Question: I'm using two overlapped 'DialogFragment' (I know, maybe it is not a good design pattern), and I have problem on orientation changes.

When the orientation changes, the most external 'DialogFragment' (the smallest) go behind the most internal.
The simplest solution for my application can be to dismiss the most external DialogFragment, but I'm not able to do it, since 'setRetainInstance(false)' seems not working with 'DialogFragment'.
The fragment are added dinamically, calling:
'''
DialogFragment fragment = CreateEventFragment.newInstance(0);
fragment.show(getFragmentManager(), CreateEventFragment.FRAGMENT_TAG);
'''
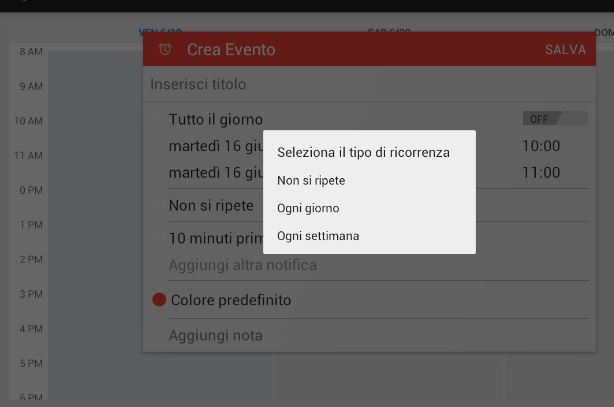
Answer: I solved the problem, overriding the 'onSaveInstanceState', in this way:
'''
@Override
public void onSaveInstanceState(Bundle outState) {
if(outState==null)
super.onSaveInstanceState(outState);
}
'''
Now, after orentation changes, the outmost 'DialogFragment' is mainteined external, so they are recreated in the right order.